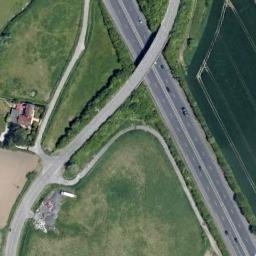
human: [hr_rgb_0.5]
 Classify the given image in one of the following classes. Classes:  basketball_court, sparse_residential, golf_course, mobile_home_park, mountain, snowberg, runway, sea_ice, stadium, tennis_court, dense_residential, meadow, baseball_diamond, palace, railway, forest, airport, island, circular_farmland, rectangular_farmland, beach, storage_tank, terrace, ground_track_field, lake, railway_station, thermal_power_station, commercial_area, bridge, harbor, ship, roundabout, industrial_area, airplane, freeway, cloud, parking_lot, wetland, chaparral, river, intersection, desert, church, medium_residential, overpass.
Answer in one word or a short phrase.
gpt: overpass